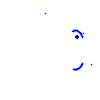
Particle: proton